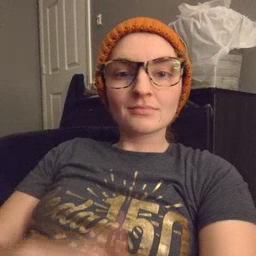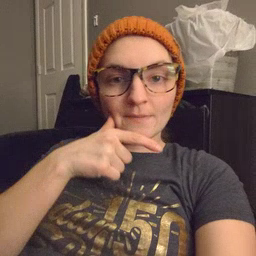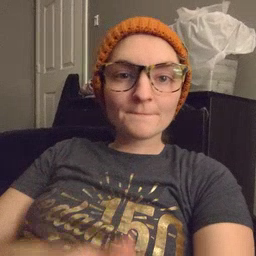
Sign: radio